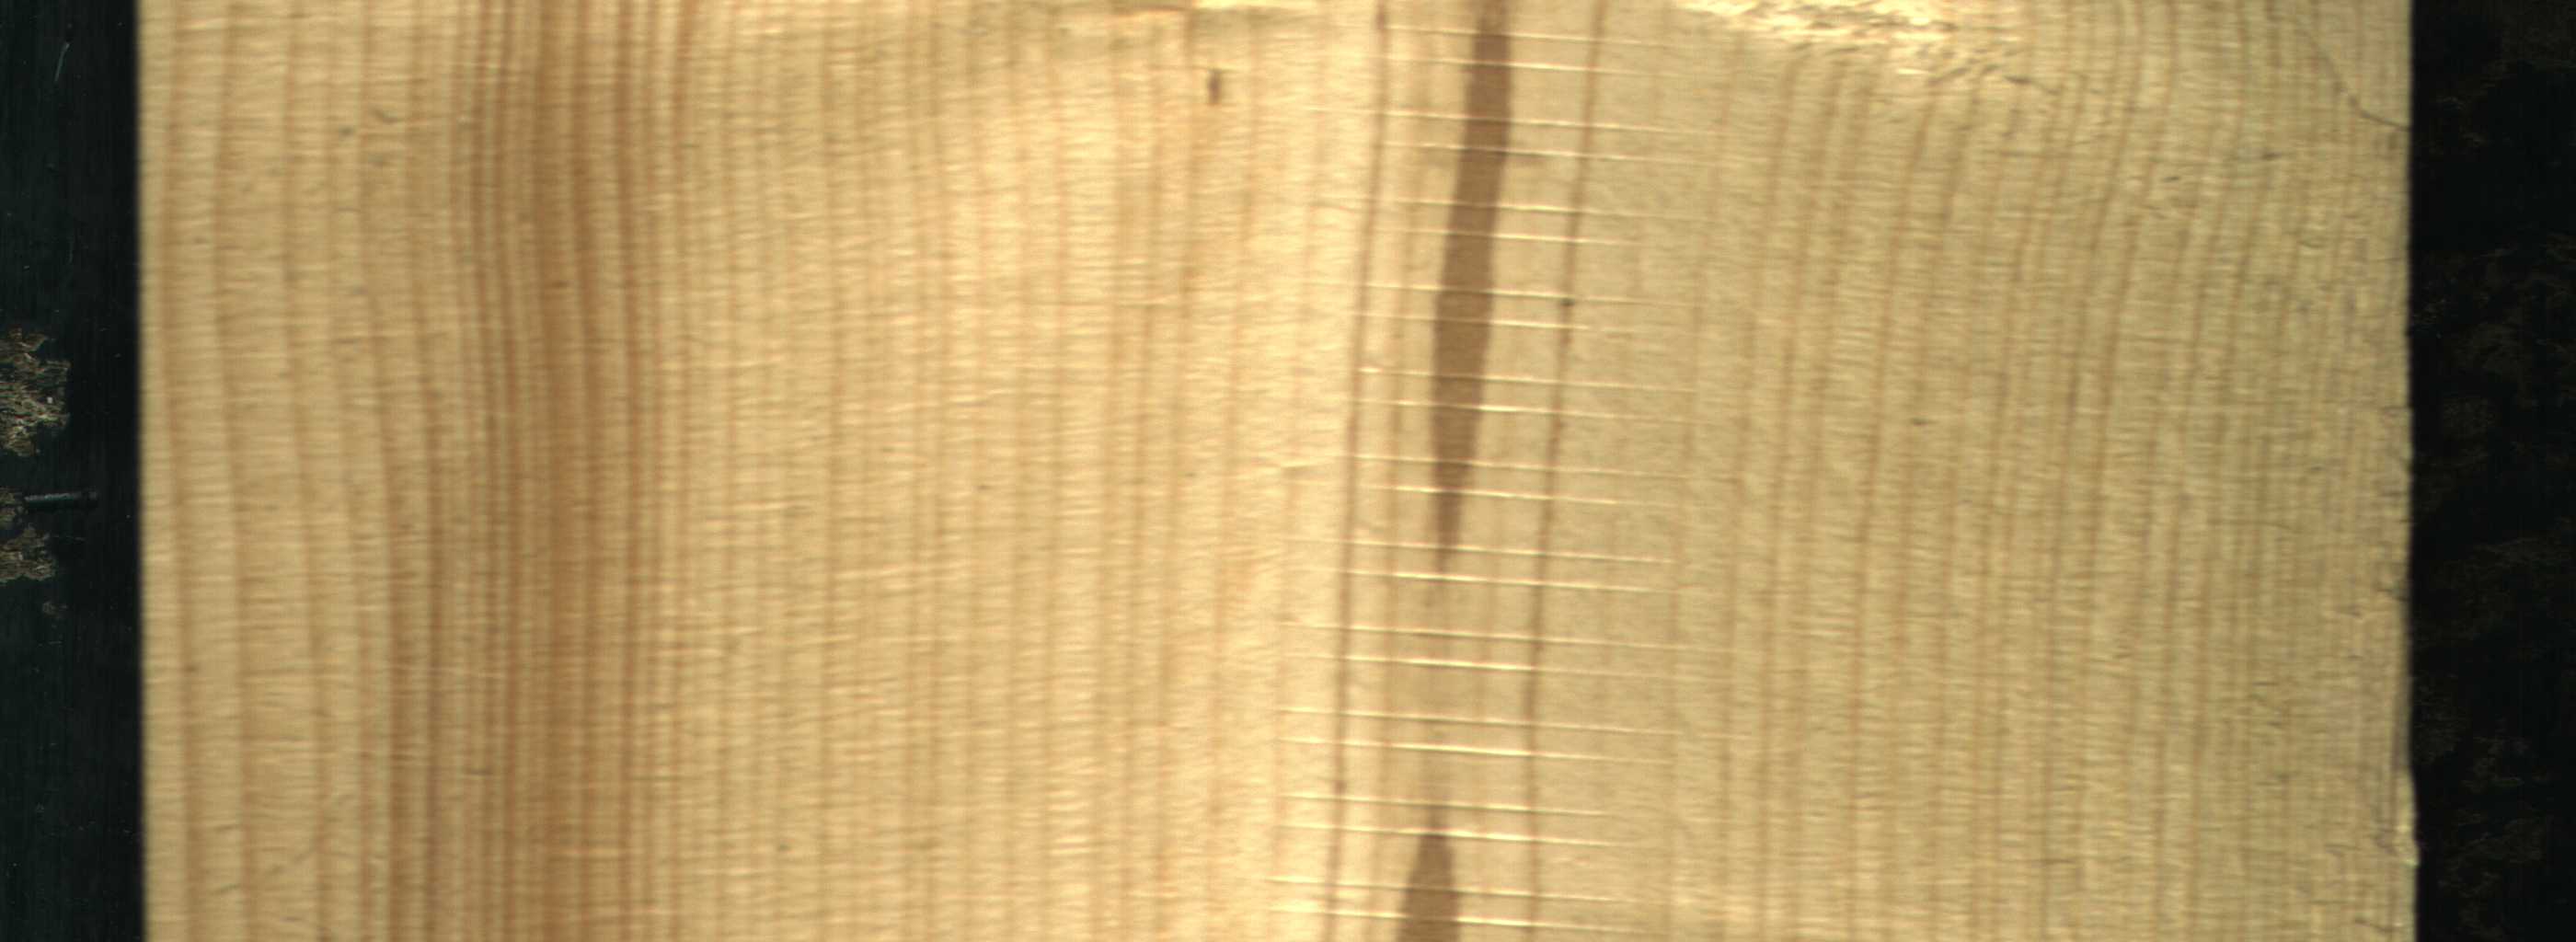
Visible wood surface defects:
Marrow
Marrow
Marrow